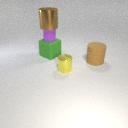
small purple rubber cylinder above large green rubber cube